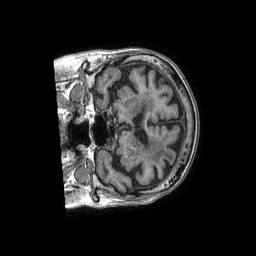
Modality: T1w
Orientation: coronal
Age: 80
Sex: female
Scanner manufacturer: philips
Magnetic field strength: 1.5 T
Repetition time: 0.007675 s
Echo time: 0.003492 s